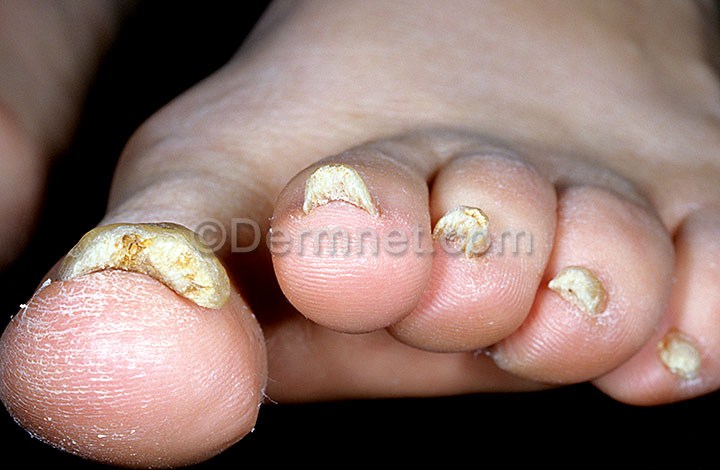
Disease: Nail Fungus and other Nail Disease